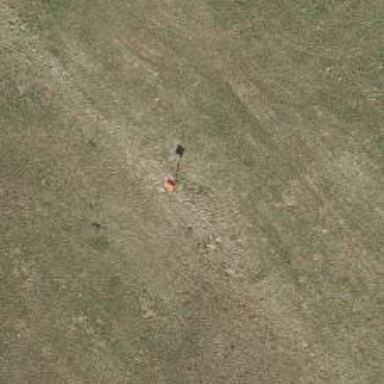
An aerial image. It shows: Pole supporting pipeline marker with roof cover.